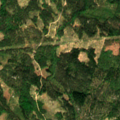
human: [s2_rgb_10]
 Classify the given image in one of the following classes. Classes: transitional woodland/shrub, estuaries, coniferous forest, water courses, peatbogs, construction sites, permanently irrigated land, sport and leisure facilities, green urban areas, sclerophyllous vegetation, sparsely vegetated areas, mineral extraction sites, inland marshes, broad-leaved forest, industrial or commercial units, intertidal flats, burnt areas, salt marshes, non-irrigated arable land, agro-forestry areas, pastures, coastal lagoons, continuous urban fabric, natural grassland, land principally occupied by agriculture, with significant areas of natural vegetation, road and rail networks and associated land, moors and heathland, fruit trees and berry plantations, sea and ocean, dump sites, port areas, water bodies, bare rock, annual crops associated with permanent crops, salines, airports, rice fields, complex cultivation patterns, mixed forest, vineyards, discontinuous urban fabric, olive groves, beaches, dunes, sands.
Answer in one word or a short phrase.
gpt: coniferous forest, mixed forest, transitional woodland/shrub